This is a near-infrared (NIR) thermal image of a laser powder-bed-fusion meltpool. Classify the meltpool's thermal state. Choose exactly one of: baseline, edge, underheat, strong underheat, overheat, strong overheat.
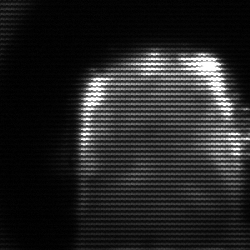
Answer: baseline